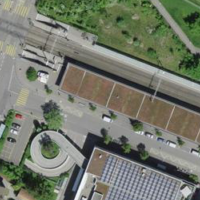
EUNIS habitat code: 57
Species observed at this site:
Corvus corone
Podiceps cristatus
Cyanistes caeruleus
Fulica atra
Anas platyrhynchos
Sturnus vulgaris
Troglodytes troglodytes
Dendrocopos major
Streptopelia decaocto
Fringilla coelebs
Passer domesticus
Turdus merula
Chroicocephalus ridibundus
Phalacrocorax carbo
Parus major
Milvus milvus
Pica pica
Certhia familiaris
Garrulus glandarius
Circaea lutetiana
Periparus ater